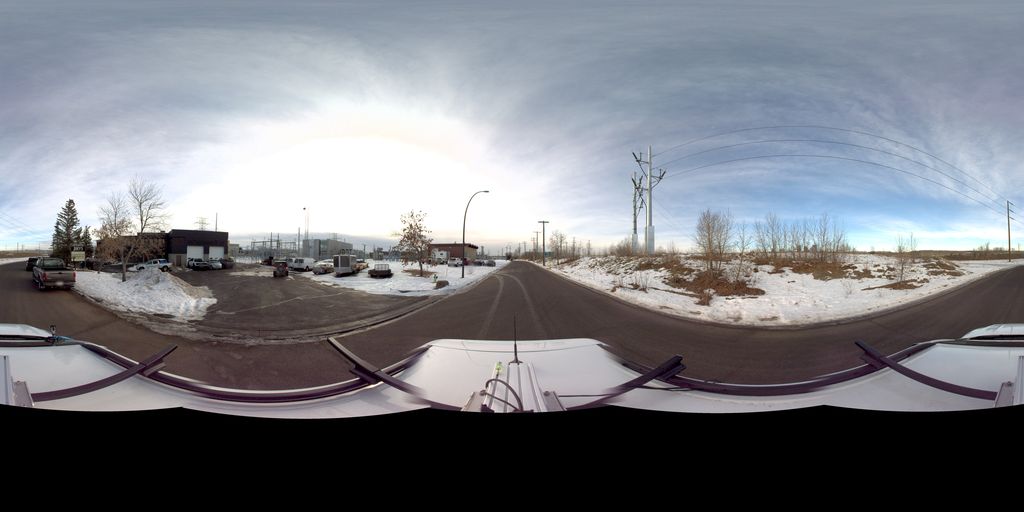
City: calgary